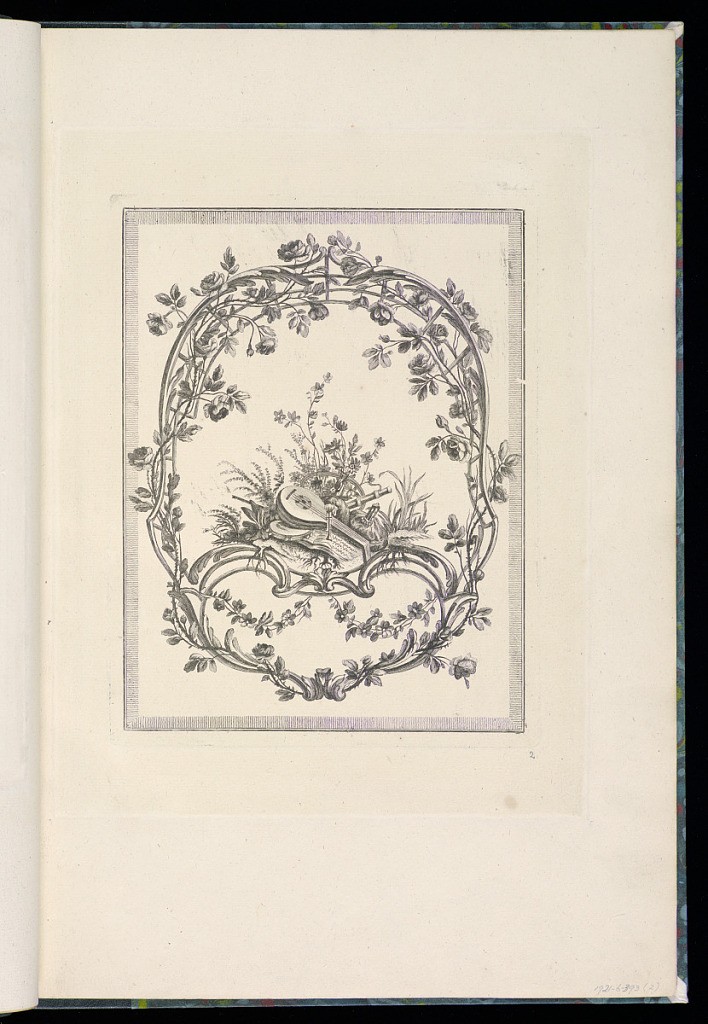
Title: Ornamental Trophy Design
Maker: Pierre Ranson, French, 1736–1786
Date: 1759–80
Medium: Etching and engraving on laid paper
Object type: Print
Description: Ornamental trophy design with musical instruments (guitar, tambourine, musette or bagpipe, sheet music and flowers, in the center, framed by an oval cartouche of trellis, intertwined flowers, scrolling leaves (rinceaux), fleurons, and a festoon of flowers. Possibly a design for a fire screen or hand fan.